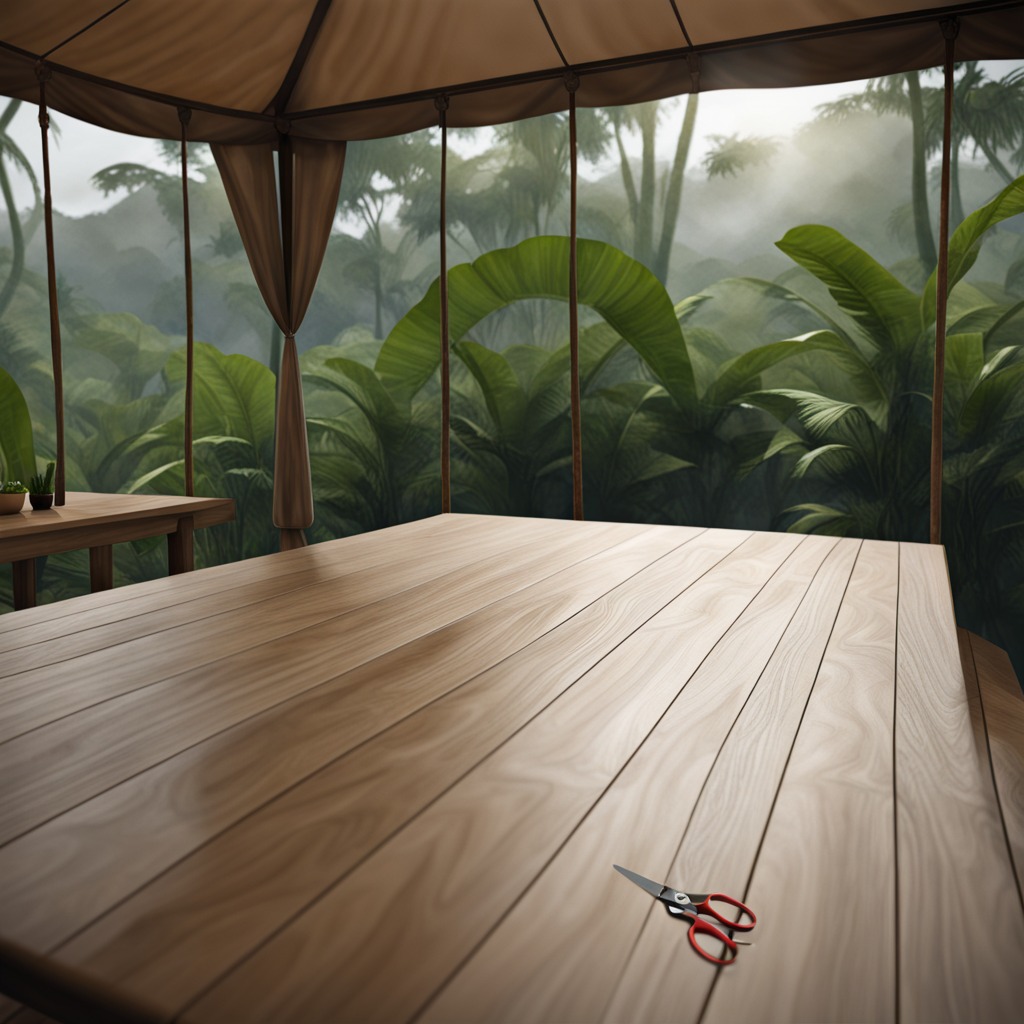
A scissor is lying on the wooden table.